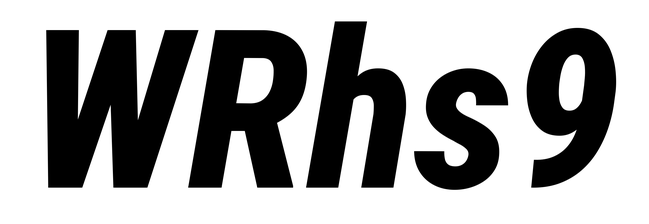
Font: Roboto-Italic_Condensed_ExtraBold_Italic